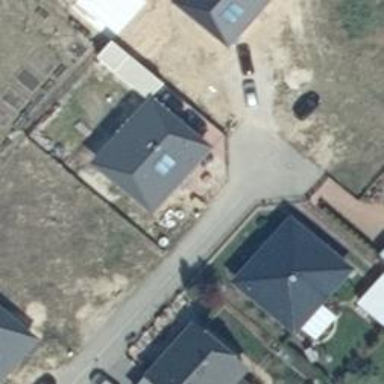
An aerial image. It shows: Detached building.